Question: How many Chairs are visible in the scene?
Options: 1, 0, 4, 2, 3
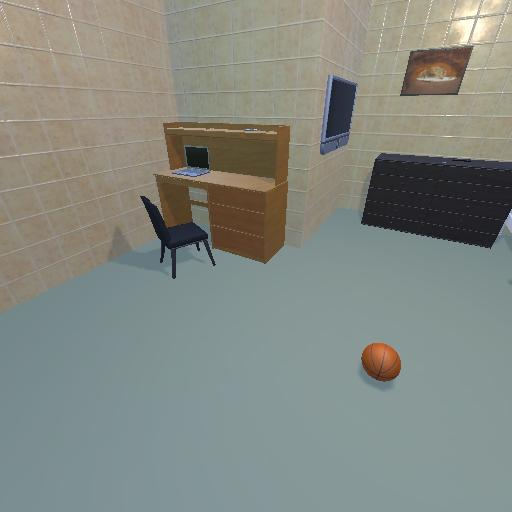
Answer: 1